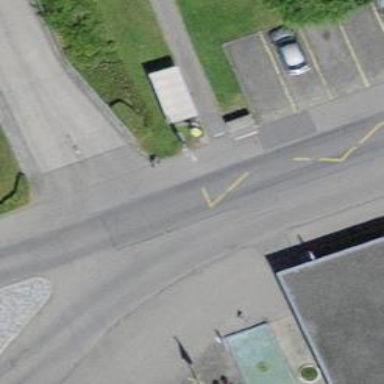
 serving as platform for public transportation."